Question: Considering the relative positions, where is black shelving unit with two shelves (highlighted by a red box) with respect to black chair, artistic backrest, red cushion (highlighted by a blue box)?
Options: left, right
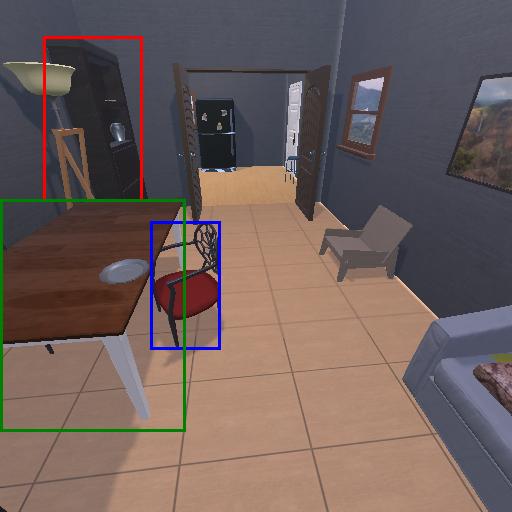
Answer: left